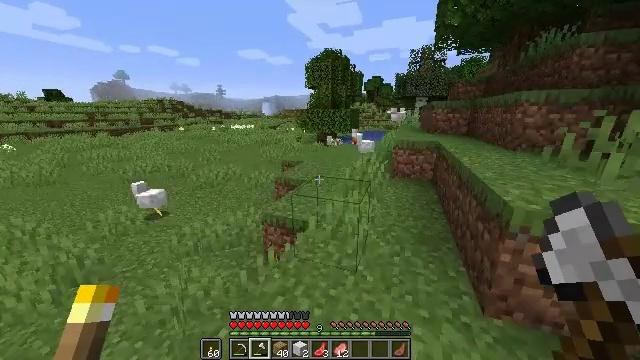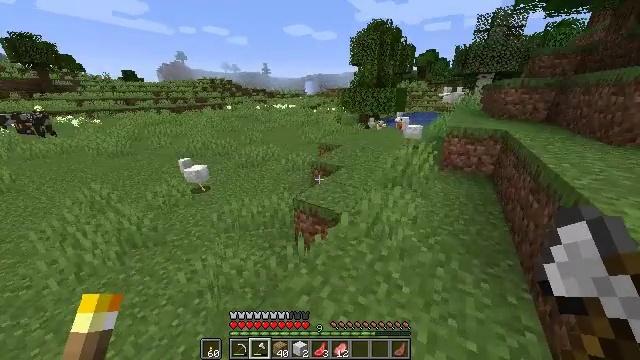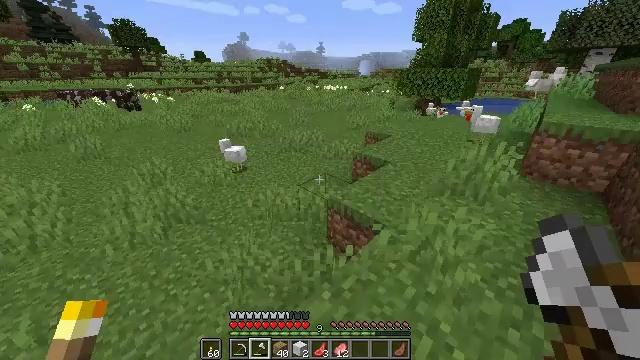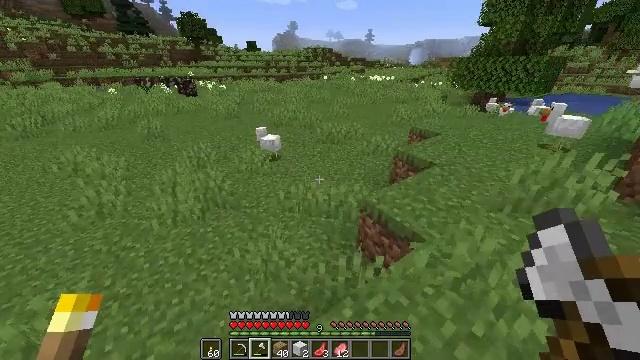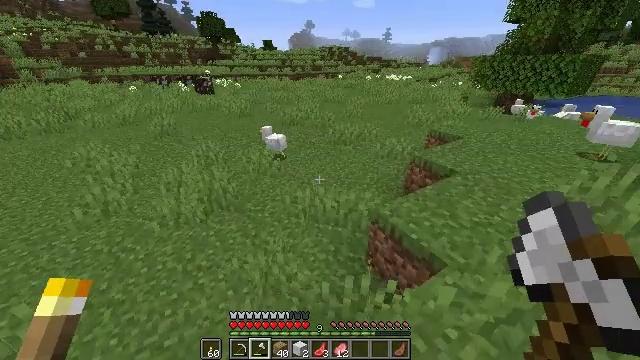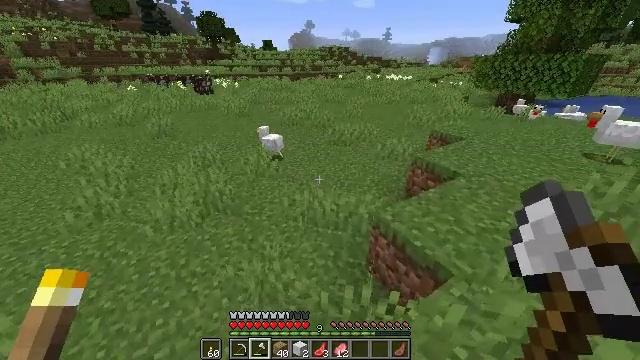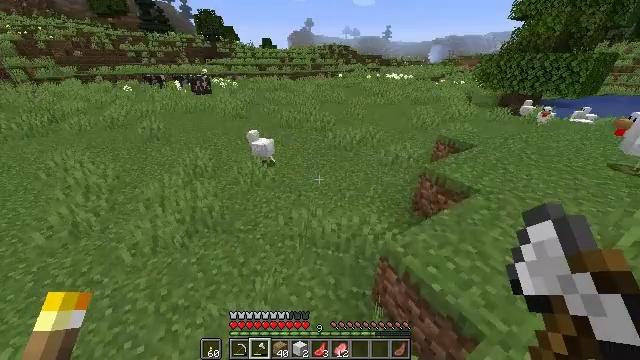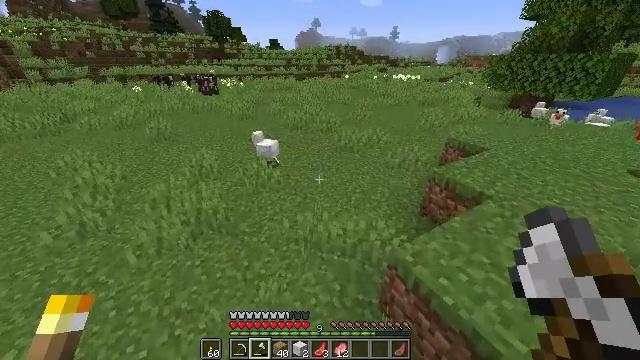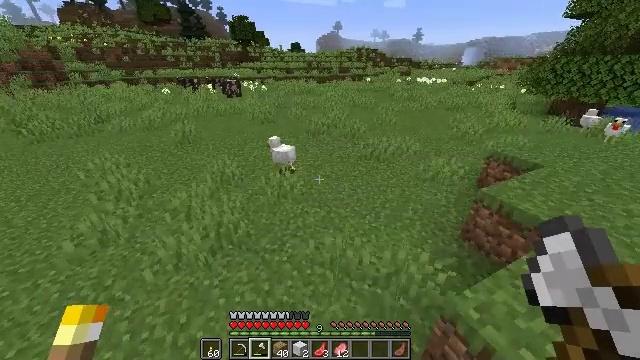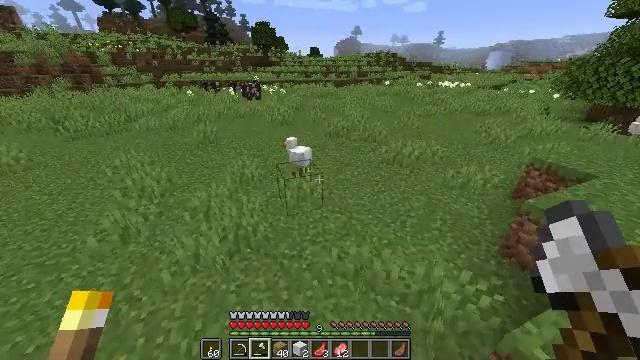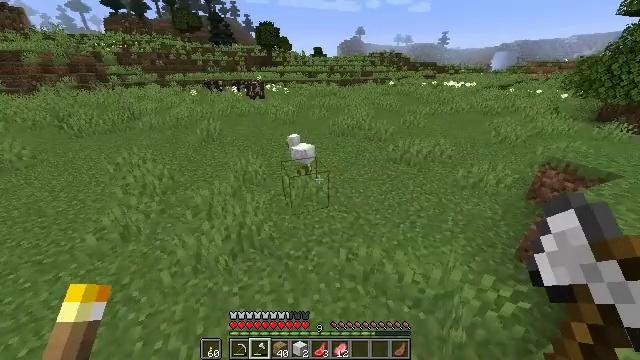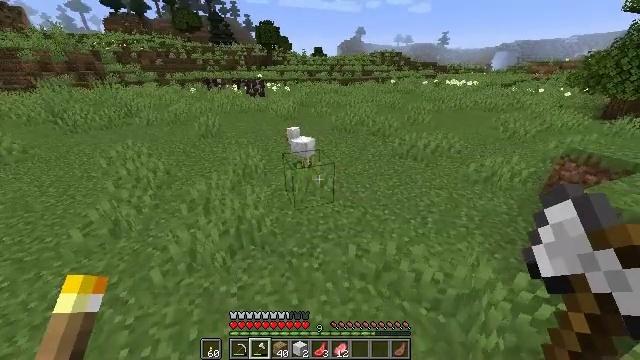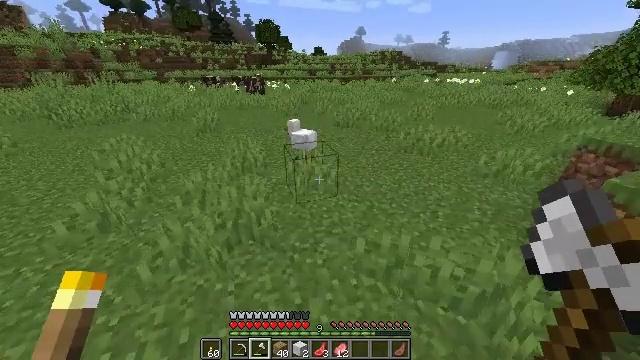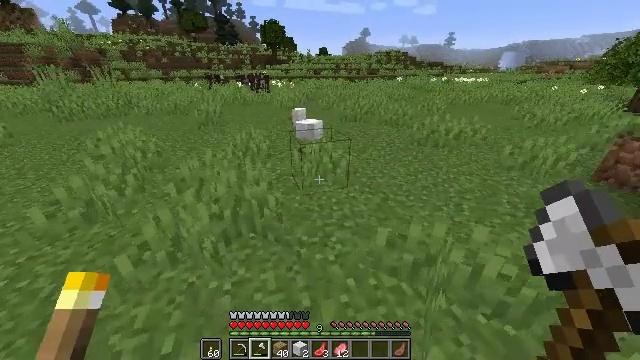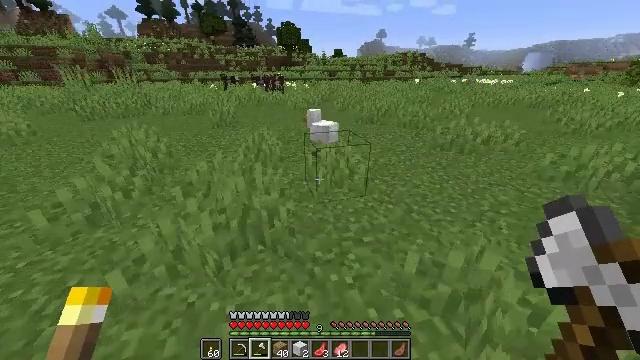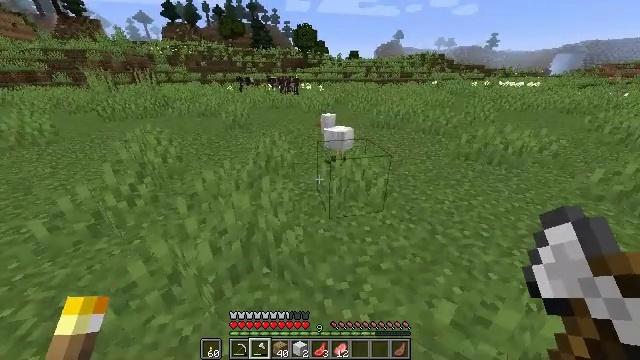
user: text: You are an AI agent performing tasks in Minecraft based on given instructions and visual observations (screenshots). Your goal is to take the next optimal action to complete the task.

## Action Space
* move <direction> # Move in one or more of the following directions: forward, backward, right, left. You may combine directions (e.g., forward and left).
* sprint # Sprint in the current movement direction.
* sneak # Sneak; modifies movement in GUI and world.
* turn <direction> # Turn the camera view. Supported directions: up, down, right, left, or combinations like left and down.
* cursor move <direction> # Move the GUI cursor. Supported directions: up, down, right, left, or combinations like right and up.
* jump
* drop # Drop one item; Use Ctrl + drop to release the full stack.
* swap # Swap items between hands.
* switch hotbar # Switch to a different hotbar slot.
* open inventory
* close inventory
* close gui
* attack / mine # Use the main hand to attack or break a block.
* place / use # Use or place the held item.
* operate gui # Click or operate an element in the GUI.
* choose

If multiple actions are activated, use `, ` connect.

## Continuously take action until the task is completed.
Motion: motion action
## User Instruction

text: Hunt a chicken.
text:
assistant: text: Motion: move forward, sprint, turn left and down
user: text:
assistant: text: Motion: move forward, turn left and down
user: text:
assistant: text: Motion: move forward, turn left and down
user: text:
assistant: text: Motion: move forward, turn left
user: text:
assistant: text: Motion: move forward
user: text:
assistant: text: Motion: move forward
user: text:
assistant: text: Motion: move forward and move left, turn left
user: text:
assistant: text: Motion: move forward and move left, turn left
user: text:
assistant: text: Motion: move forward and move left, turn left
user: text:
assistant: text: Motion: move forward
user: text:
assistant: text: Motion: move forward
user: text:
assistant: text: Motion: move forward
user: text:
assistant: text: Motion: move forward, turn left
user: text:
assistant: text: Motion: move forward, turn left
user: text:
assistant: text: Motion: move forward, turn left
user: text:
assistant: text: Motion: move forward, turn left
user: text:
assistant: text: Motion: move forward
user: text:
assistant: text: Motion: move forward
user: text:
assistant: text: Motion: move forward
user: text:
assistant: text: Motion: move forward
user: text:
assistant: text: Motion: move forward
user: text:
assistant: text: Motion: move forward
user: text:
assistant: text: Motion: move forward, turn down
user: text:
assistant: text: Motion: move forward, turn right and down
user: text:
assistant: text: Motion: move forward, turn right and down, attack / mine
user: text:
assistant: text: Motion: attack / mine
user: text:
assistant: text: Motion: turn right and down, attack / mine
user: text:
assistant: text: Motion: turn right and down
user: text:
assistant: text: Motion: turn right
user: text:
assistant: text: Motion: turn right